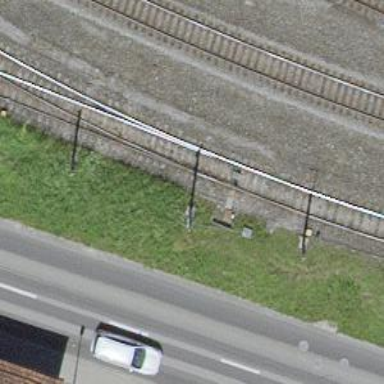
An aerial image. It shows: Railway switch.